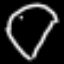
Label: diamond